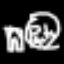
Label: pants